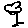
Label: flower